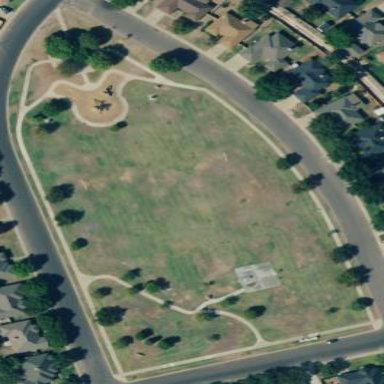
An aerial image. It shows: Park.